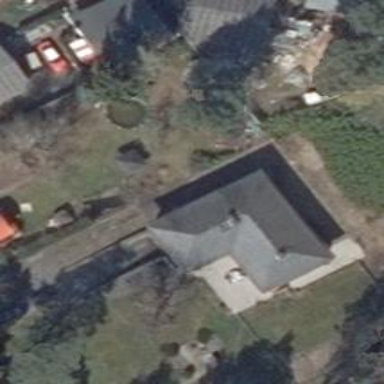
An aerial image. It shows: Building with hipped roof.